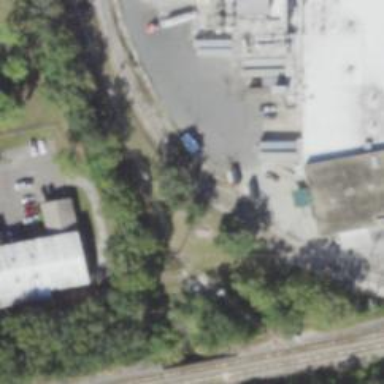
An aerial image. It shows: Rail spur service.